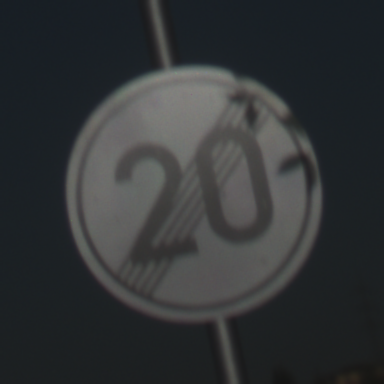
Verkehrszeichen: EndeGeschwindigkeit20
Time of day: MorningAfternoon
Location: Outdoor (Nature)
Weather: Clear
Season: NotSpecified
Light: Natural